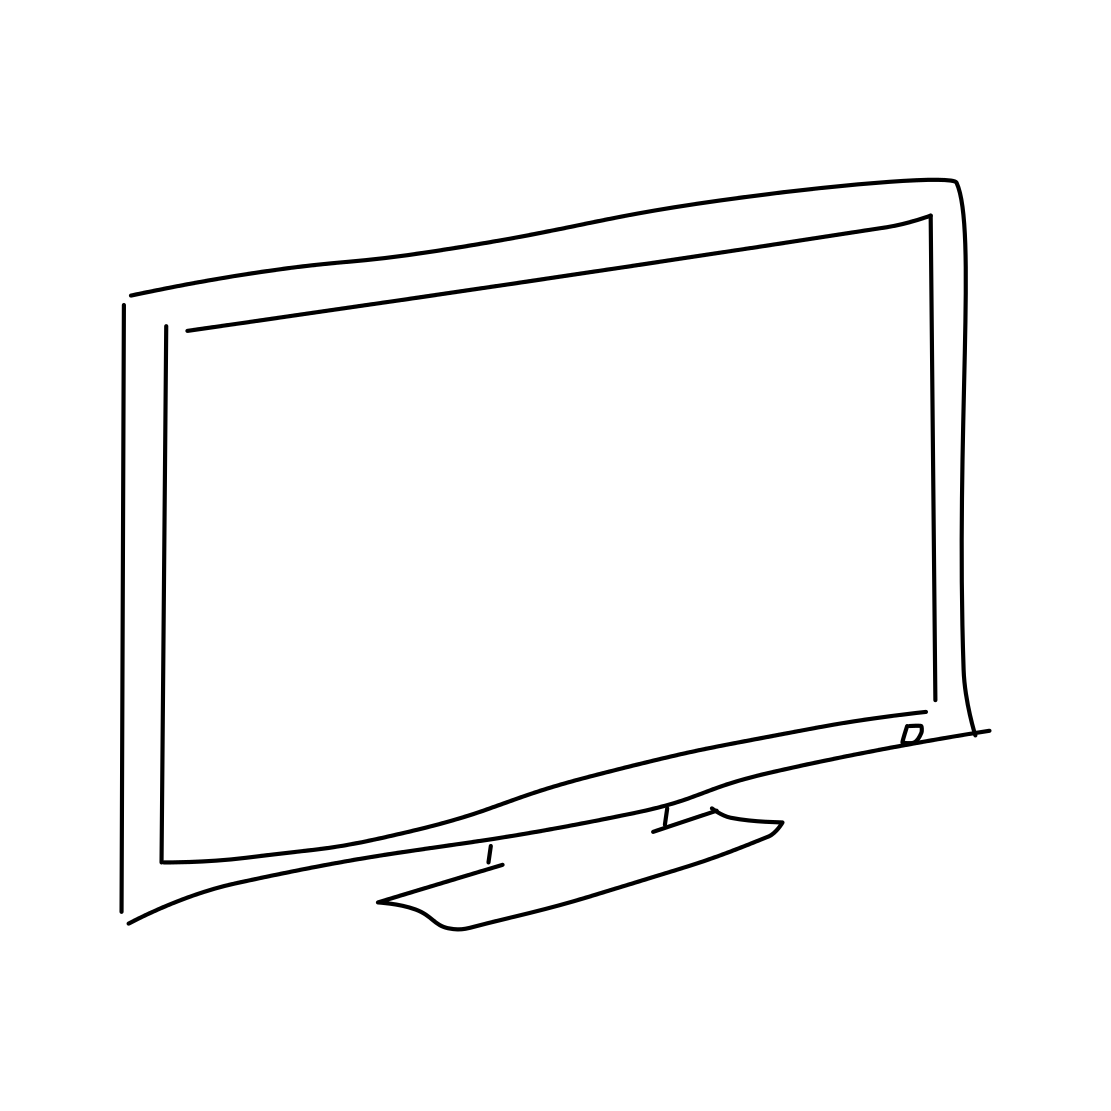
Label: tv